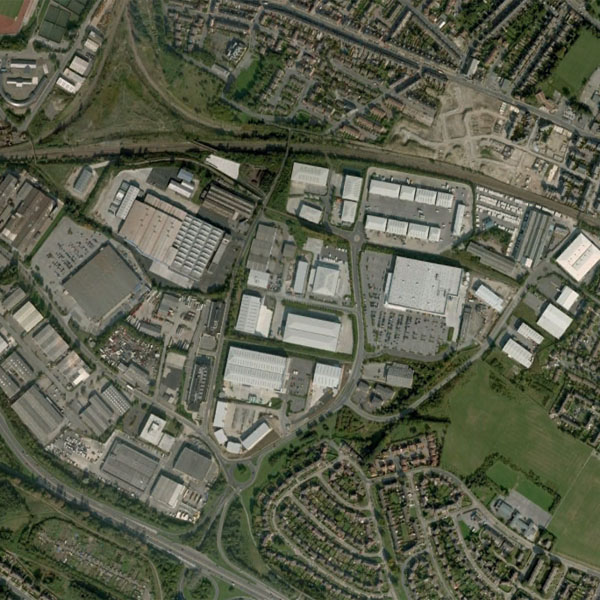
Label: Industrial